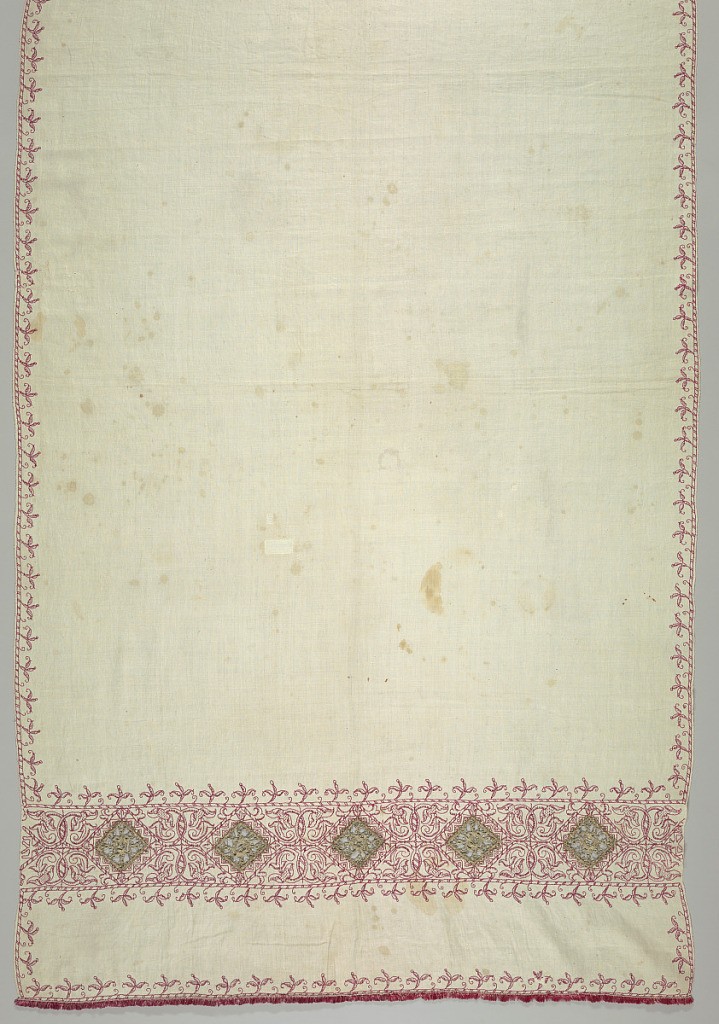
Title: Towel
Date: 17th century
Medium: silk on linen Technique: stitch using silk: double running; cut out areas filled with metal-wrapped silk secured by buttonhole stitch
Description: Towel showing a floral band with needlework insets at each end and a floral border all around. Fringe at each end. Red silk on linen, insets in metallic thread.